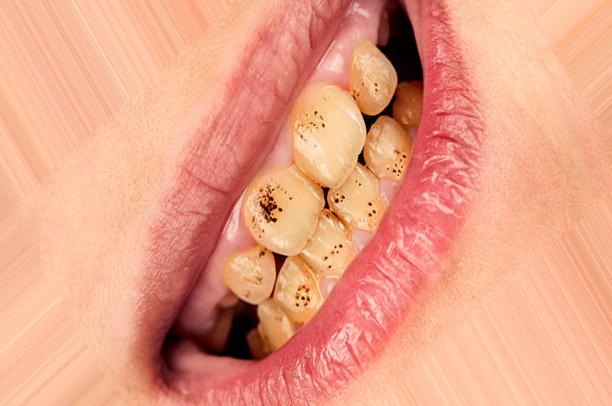
Condition: Tooth Discoloration